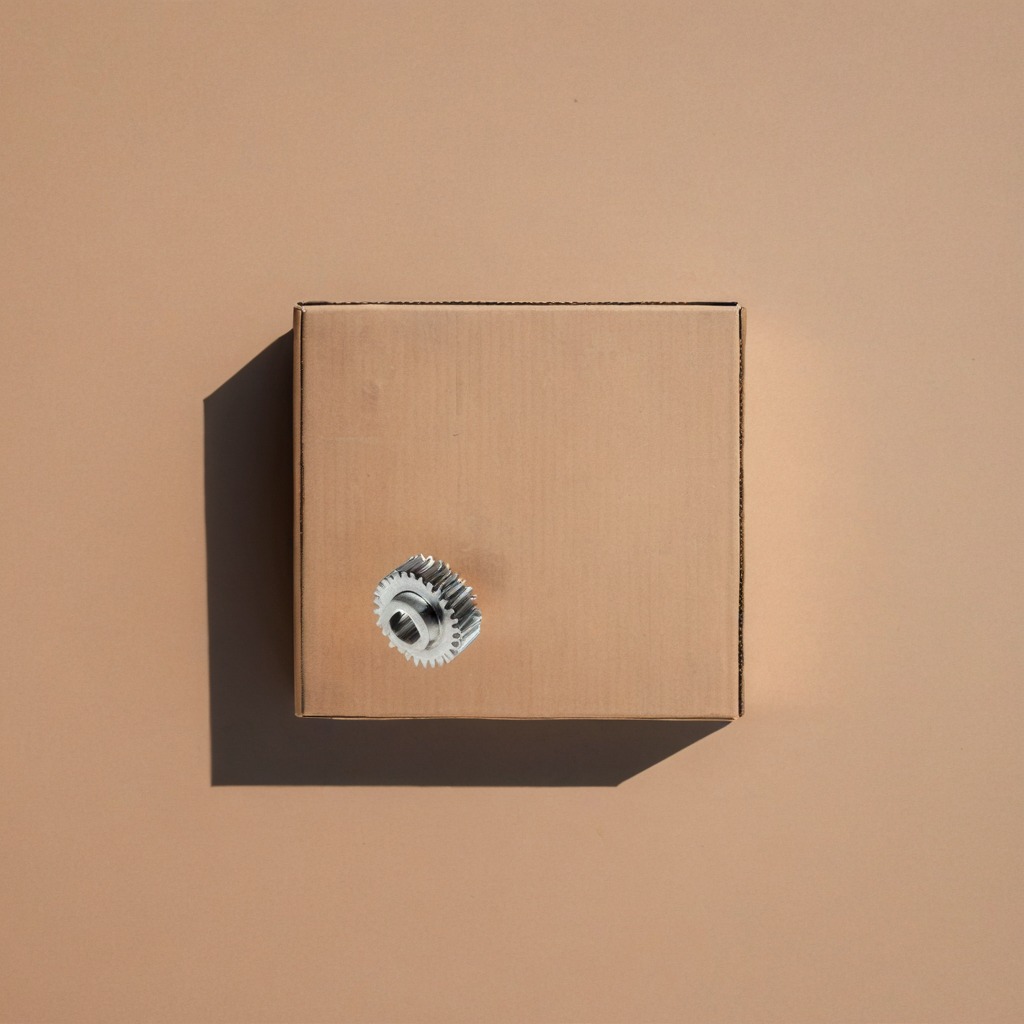
A steel gear with teeth is lying on the cardboard box surface.